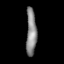
Tissue: prostate
Cell type: T cells
Senescence score: 0.8276
Nuclear area (px): 473
Mean DAPI intensity: 136.321